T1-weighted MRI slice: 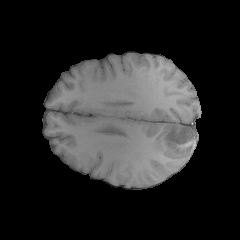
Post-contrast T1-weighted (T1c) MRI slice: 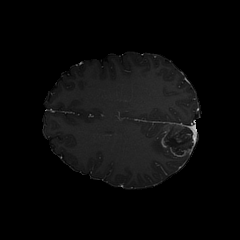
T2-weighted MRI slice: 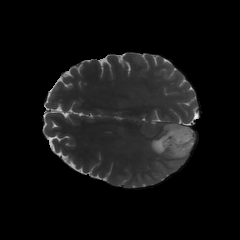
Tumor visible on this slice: yes